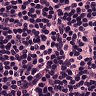
Metastatic tissue present: no